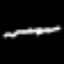
Label: squiggle